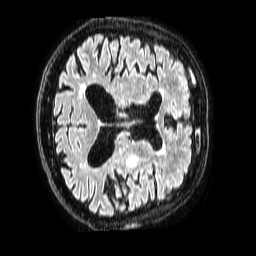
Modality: FLAIR
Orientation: axial
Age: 87
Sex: male
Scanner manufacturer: philips
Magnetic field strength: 1.5 T
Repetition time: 4.8 s
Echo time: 0.3 s